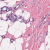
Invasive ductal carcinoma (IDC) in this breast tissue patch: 0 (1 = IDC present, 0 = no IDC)